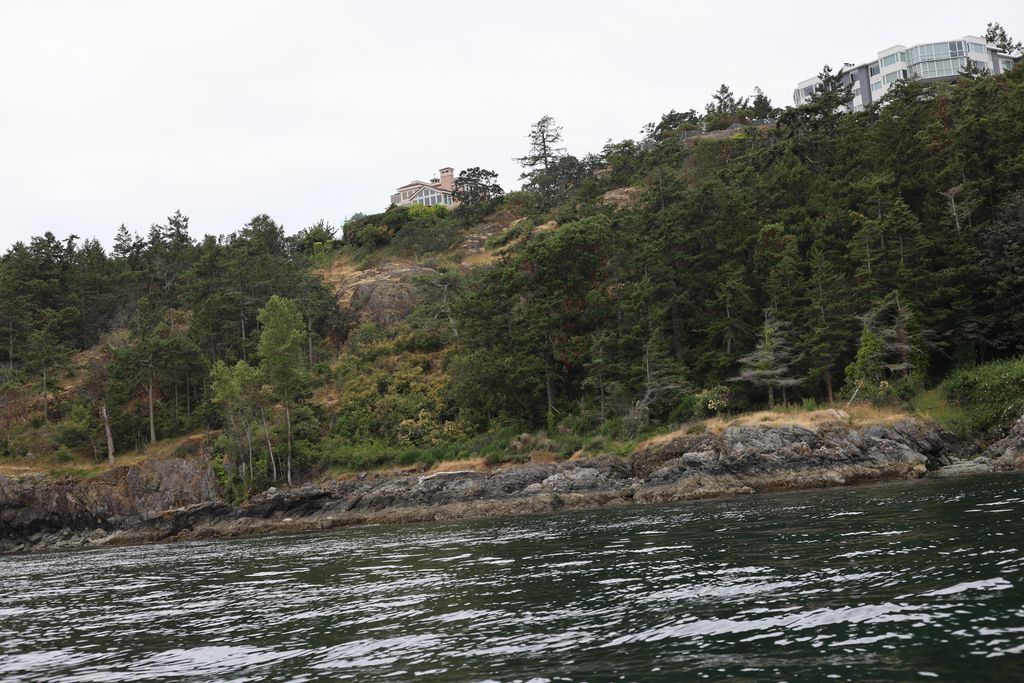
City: victoria